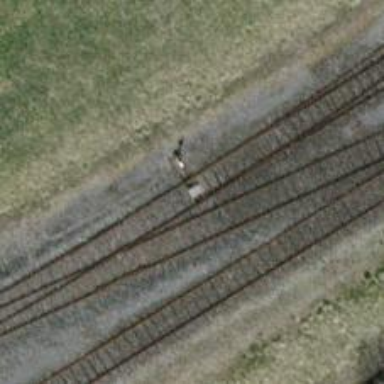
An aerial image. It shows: Railway switch.